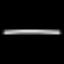
Label: line